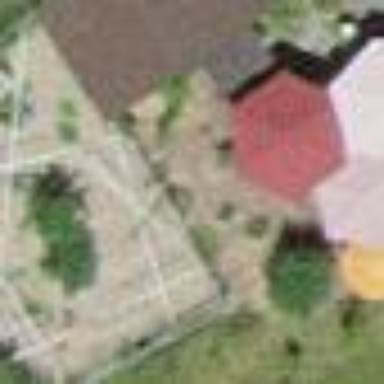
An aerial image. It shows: Shed building.